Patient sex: M
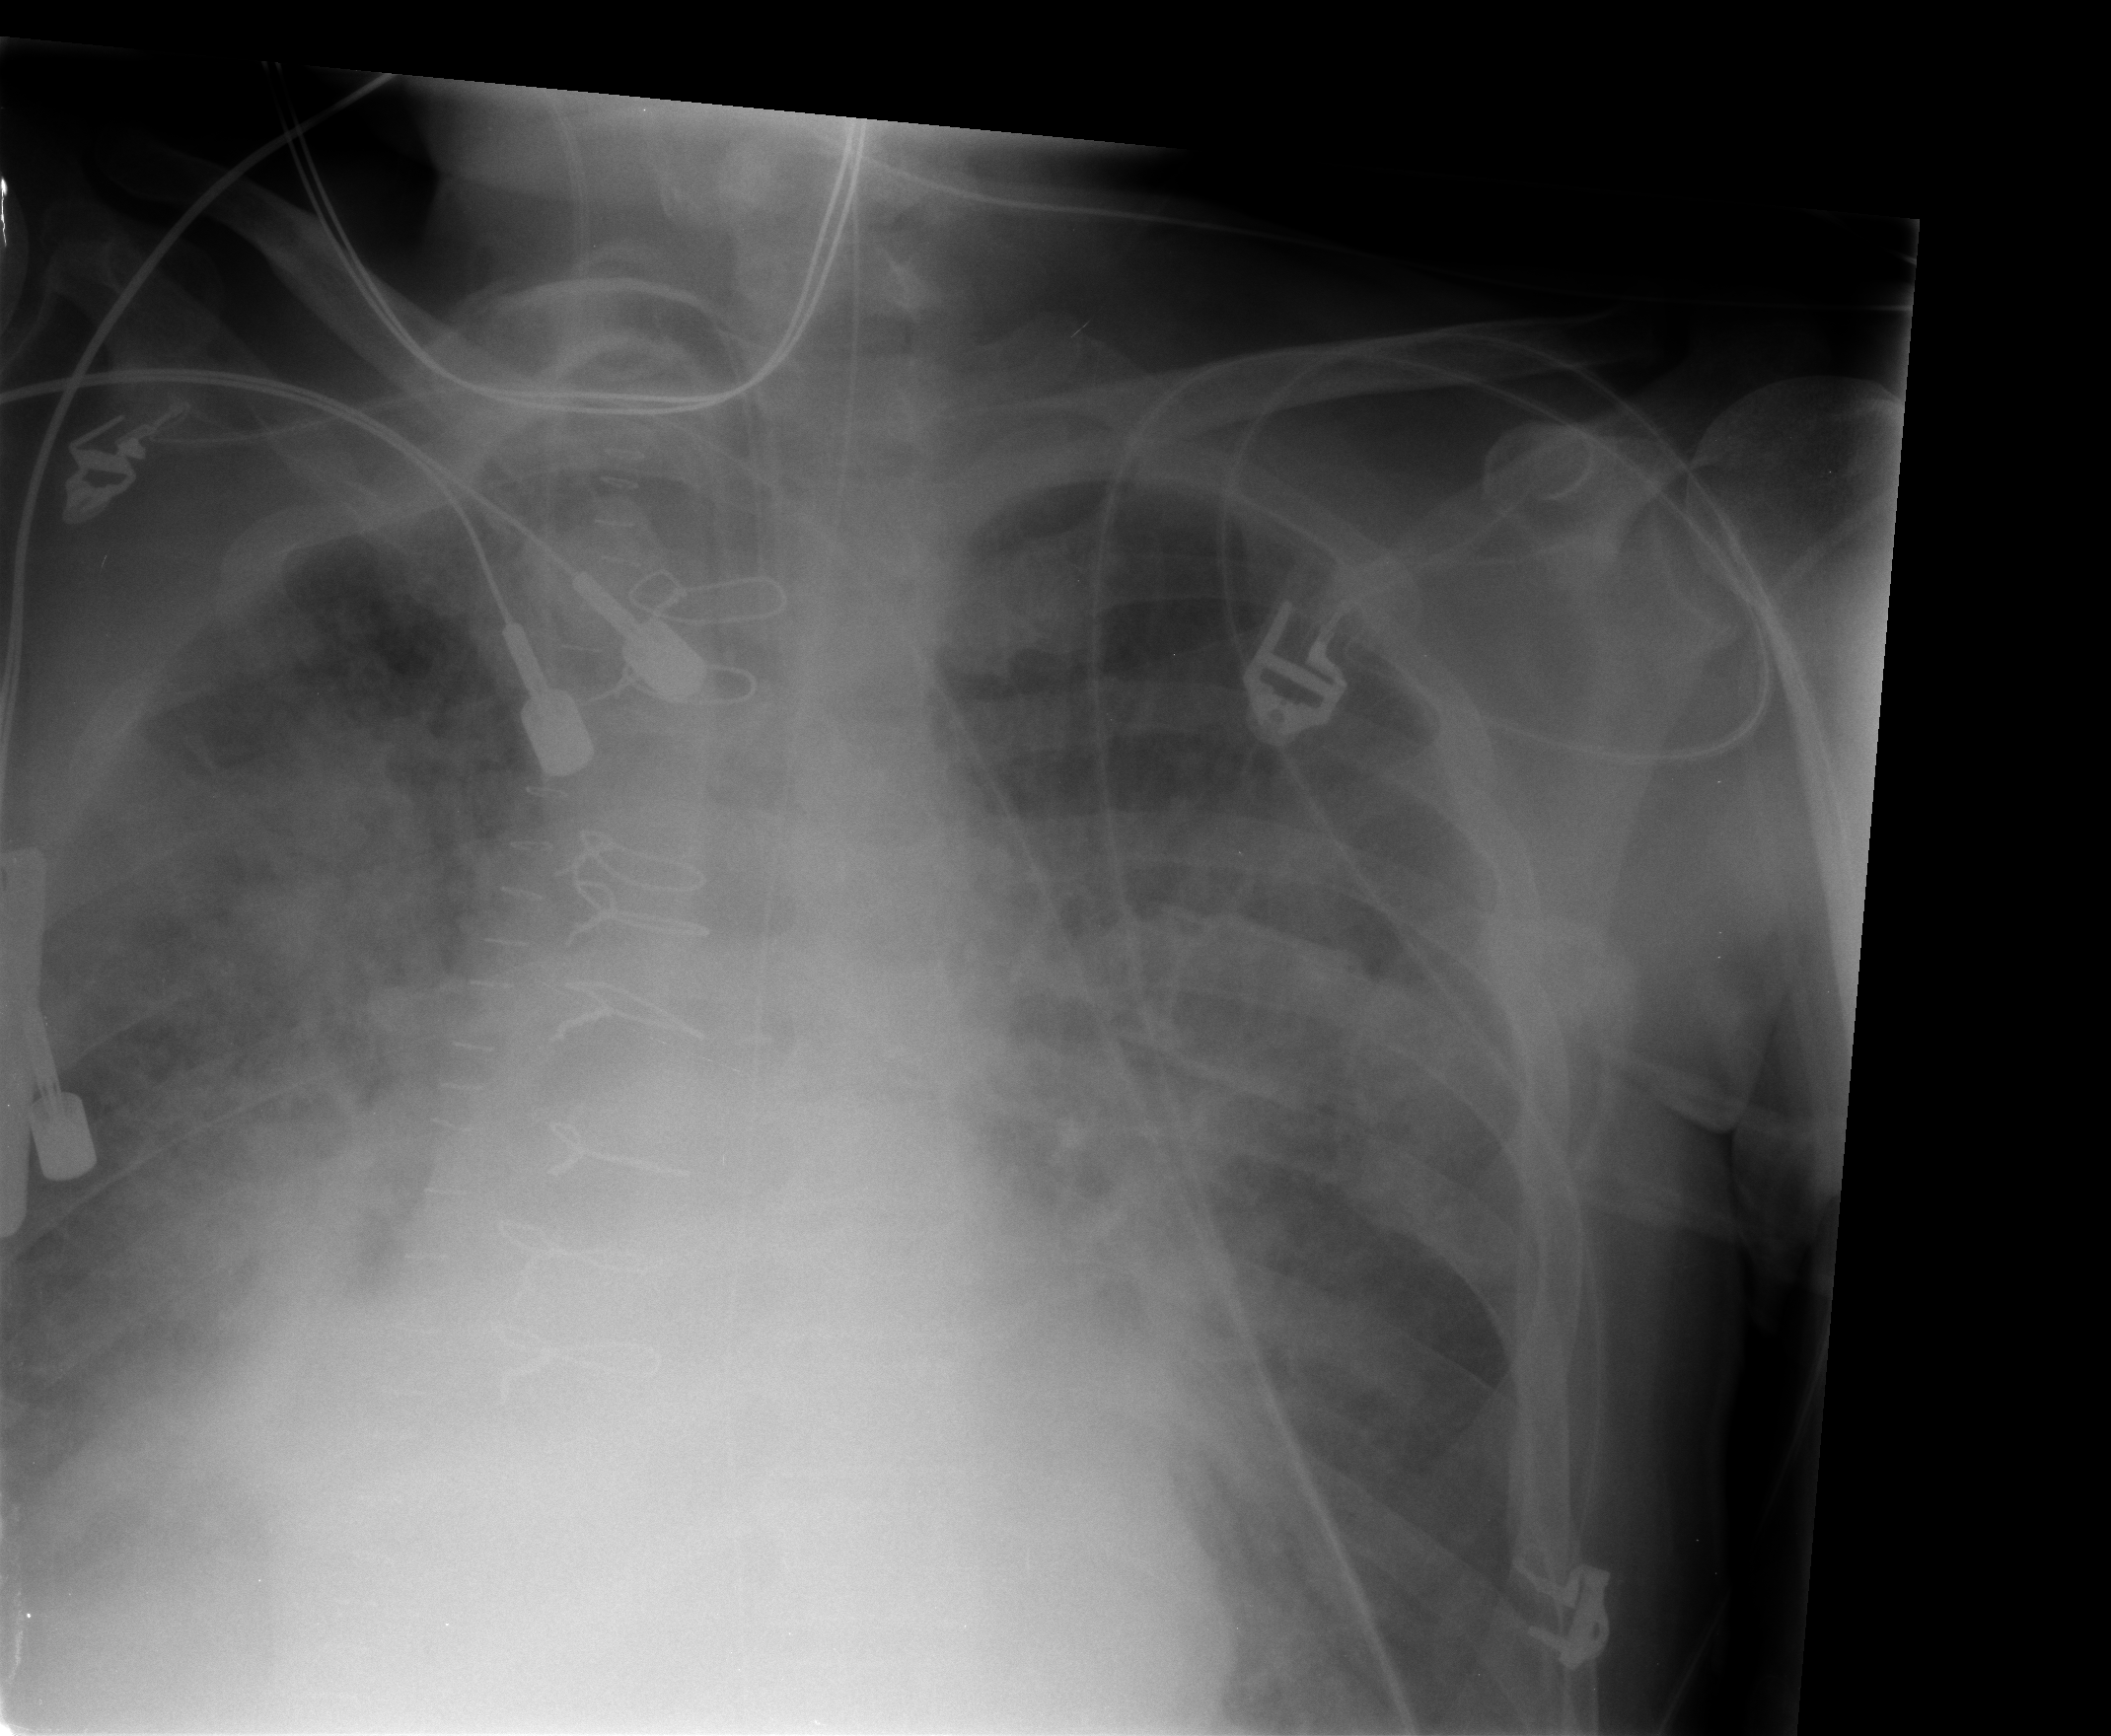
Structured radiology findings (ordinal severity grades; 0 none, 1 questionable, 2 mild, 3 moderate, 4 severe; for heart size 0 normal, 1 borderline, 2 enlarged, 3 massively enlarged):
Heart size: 2
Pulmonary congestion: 3
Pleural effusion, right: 2
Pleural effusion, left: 0
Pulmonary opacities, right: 4
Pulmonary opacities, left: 4
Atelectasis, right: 3
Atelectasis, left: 2